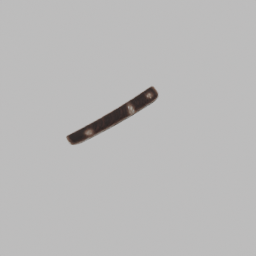
Label: animals